Question: I am attempting to count instances of resistance to 1 or 1+ antibiotics under certain conditions. Here is an example of what what my spreadsheet looks like:
<URL>
For each drug "1" indicates resistance and "0" indicates sensitivity.
If I wanted to determine the number of bacteria in Group A that are resistant to only one antibiotic how would I do this? Or if I wanted to find how many bacteria in Group A are resistant to 1 or more antibiotics?
I've been struggling with this one for awhile so if anyone could point me in the right direction I would sure appreciate it.
Ideally my output would look like this

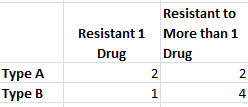
Answer: These are array formulas. You MUST use Ctrl-Shift-Enter to enter these formulas, and Excel will magically insert curly braces (you cannot insert them yourself).
For exactly 1 resistance, enter into I2 as I have the setup in the pic below :
'=SUM(($B$2:$B$11=$H2)*IF(MMULT($C$2:$E$11, TRANSPOSE(COLUMN($C$1:$E$1)^0))=1, 1, 0))' for typeA.
Drag the formula down to get type B as in my set up.
'=SUM(($B$2:$B$11=$H3)*IF(MMULT($C$2:$E$11, TRANSPOSE(COLUMN($C$1:$E$1)^0))=1, 1, 0))'
For more than 1 resistance, in J2, use:
'=SUM(($B$2:$B$11=$H2)*IF(MMULT($C$2:$E$11, TRANSPOSE(COLUMN($C$1:$E$1)^0))>1, 1, 0)*(MMULT(IF($C$2:$E$11=9, 0, 1), TRANSPOSE(COLUMN($C$1:$E$1)^0))= COLUMNS($C$1:$E$1)))'
Again, drag the formula down to get typeB...
<URL>
Note that there are only ever three cell ranges/areas which you need to input into the formulas (albeit in several spots).
1. The data range for the type column
2. The data area for the resistance test results
3. The column headers for the drugs(should be the same width as the test results area).
If you set up named ranges for these areas, then you could put the named range into the formulas, and never have to amend the formula range arguments when the data ranges change size. But that's another point...
If you evaluate formula parts, you might see something like this(for the image I provided)
'=SUM(({TRUE;TRUE;TRUE;TRUE;FALSE;FALSE;FALSE;FALSE;FALSE;FALSE})*IF(MMULT({1,0,0;1,9,1;0,1,1;9,1,0;1,0,1;1,1,0;9,1,1;0,1,9;0,1,1;1,1,0},{1;1;1})>1, 1, 0)*(MMULT({1,1,1;1,0,1;1,1,1;0,1,1;1,1,1;1,1,1;0,1,1;1,1,0;1,1,1;1,1,1},{1;1;1})= 3))'
True or false evaluates as 1 or 0 when multiplied.
The effect of the '^0' is to turn each non-zero number in the resultant arrays into a '1'. This allows matrix multiplication to take place on the datarange to spit out column vectors.
'TRANSPOSE({3,4,5}^0)' becomes: 'TRANSPOSE({1,1,1})', which then becomes this: '{1;1;1}'. Notice the difference between commas and semicolons - this means a 1x3 vector is transposed into a 3x1 vector. Then you can use that as the second parameter into matrix multiplication with a 10x3 matrix(thats the dataset in our case).
The output of that MMULT is a 10x1 column vector representing some output.
The first MMULT is used to test if the row Total of any bacteria is > 1. The second MMULT is used to see if all the row entries for any bacteria are <> 9.
A similar thing is done for the case for Exactly One. The MMULT function is used once to determine if the row total for a bacterium is exactly 1.